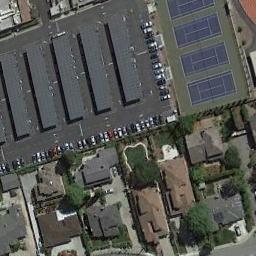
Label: tennis_court